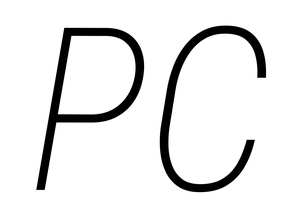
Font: Roboto-Italic_Condensed_ExtraLight_Italic